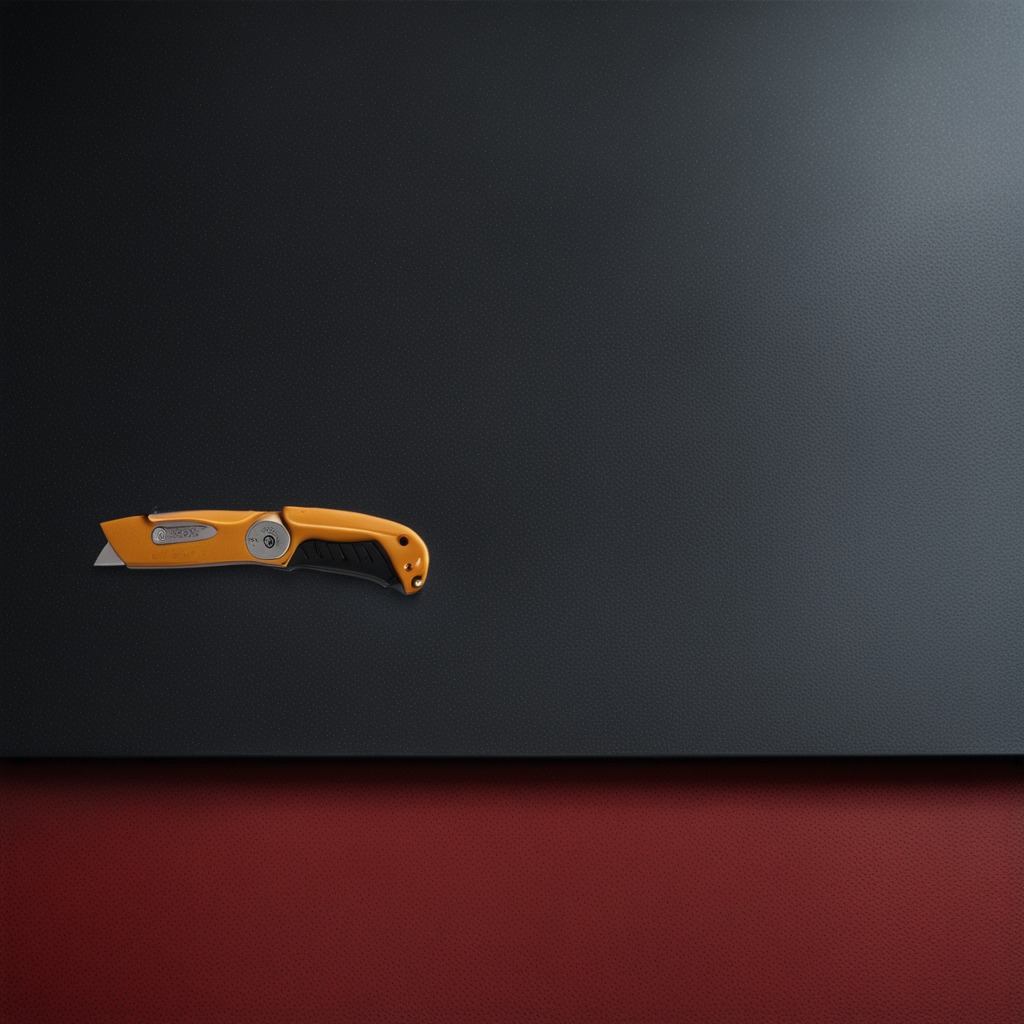
A utility knife lying on a clean granite tabletop covered with a red rubber mat inside a workshop at night dim ambient light soft shadows worn but beneath the mat